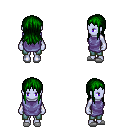
a pixel art fantasy rpg character, female body template, dark elf, purple skin, chain tabard jacket, teal pants, green unkempt hairstyle, white slippers, four views (front, back, left, right), 2x2 character sprite sheet, small pixel art, hard edges, no anti-aliasing